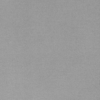
Label: dusty